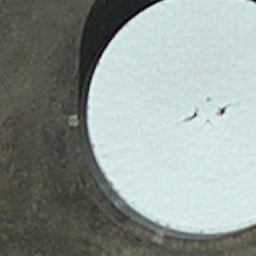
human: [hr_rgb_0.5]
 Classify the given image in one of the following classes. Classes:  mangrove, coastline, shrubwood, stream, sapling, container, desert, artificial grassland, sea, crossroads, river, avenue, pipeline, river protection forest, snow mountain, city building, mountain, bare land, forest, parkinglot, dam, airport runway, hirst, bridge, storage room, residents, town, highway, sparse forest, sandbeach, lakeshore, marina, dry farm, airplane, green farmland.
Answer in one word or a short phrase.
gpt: storage room